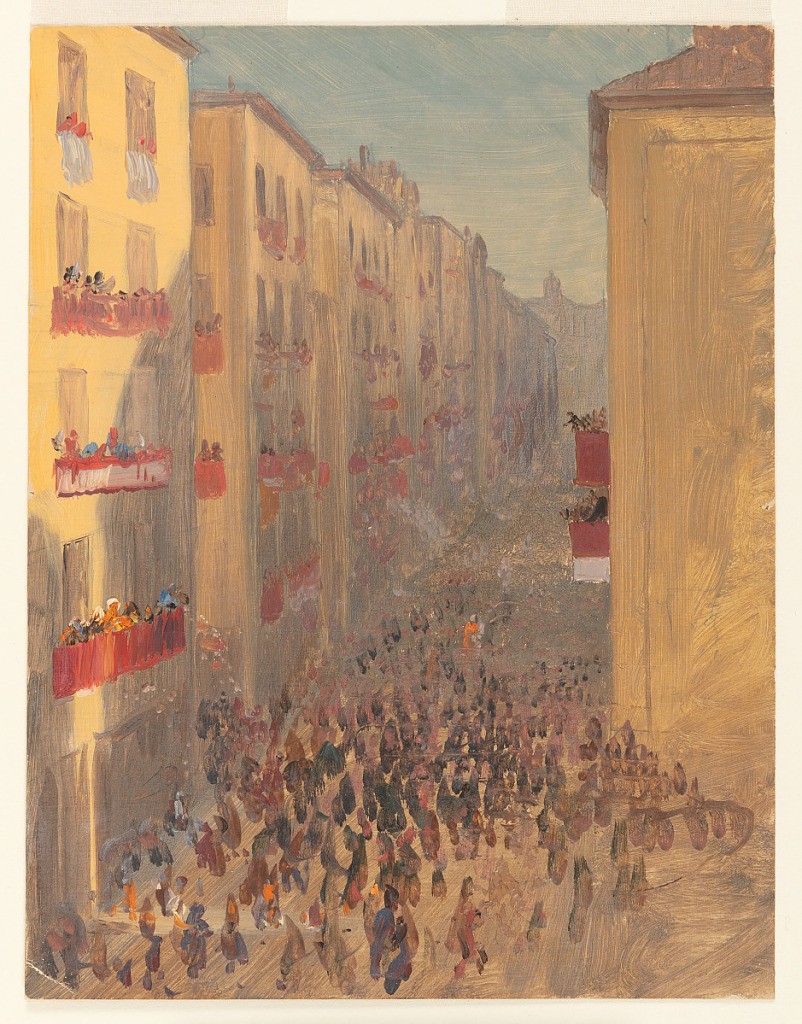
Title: Carnival on the Via del Corso, Rome
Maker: Frederic Edwin Church, American, 1826–1900
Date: February 1869
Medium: Oil and graphite on tan paperboard
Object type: Drawing
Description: Study of a street scene along the Via del Corso in Rome during Carnival. The street is viewed obliquely and rendered in one point perspective. The facades of the buildings on the left are visible as they extend down the street, while, at right, only the side of the nearest building in shown. The buildings are lavishly decorated with red and white banners that wave from the windows and balconies. Numerous figures walk through the street while others hang from balconies and windows. Some of the figures appear to be masked.